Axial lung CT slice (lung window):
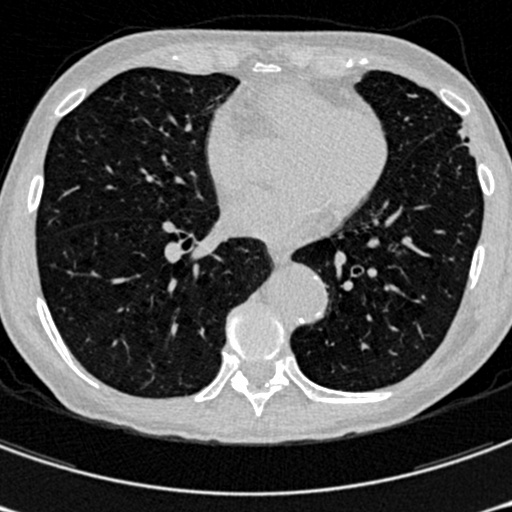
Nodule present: no